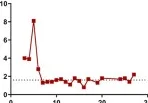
Clinical and treatment parameters of the patient during the 1st month after hospital admission. (A-H) show the time course of different laboratory parameters during the first 30 days following hospital admission.
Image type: pathology (immunostaining)